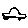
Label: car